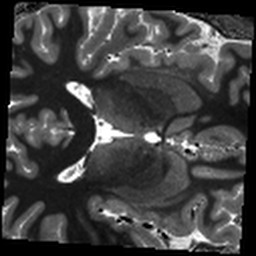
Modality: T1map
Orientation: axial
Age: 21
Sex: male